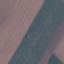
Land use / land cover class: AnnualCrop